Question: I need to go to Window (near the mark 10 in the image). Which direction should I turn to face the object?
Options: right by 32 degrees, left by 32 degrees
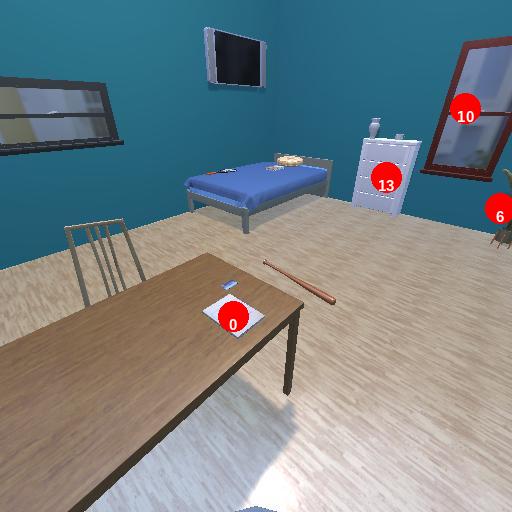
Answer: right by 32 degrees